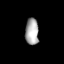
Tissue: lung
Cell type: Epithelial cells
Senescence score: 0.2261
Nuclear area (px): 348
Mean DAPI intensity: 169.626